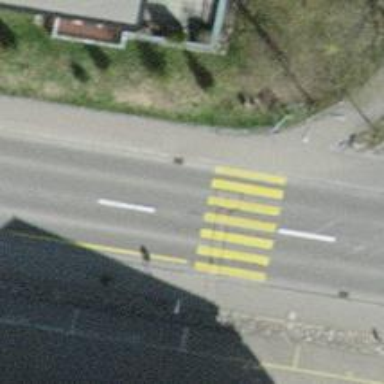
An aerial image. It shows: Uncontrolled footway crossing with markings.